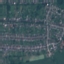
Label: Residential